Question: For some reason, it is much easier for me if it is possible to select all the divs that match a particular set of similar style attributes.
'''
<div style="background-image: url(http://localhost/website/images/template/markers/cluster.png); height: 34px; line-height: 34px; width: 34px; text-align: center; cursor: pointer; color: rgb(255, 255, 255); position: absolute; font-size: 12px; font-family: Arial, sans-serif; font-weight: bold; top: 78.15521871251985px; left: 725.3256078213453px; background-position: 0px 0px; ">15</div>
'''
Other than this div, other divs that needs to be selected can be similar to this one, but with say different 'height' and 'top' 'left' positions. However, the good thing is that the 'background-image url()' remains the same.
How can this selection be made with jQuery? Thank you !!
## EDIT

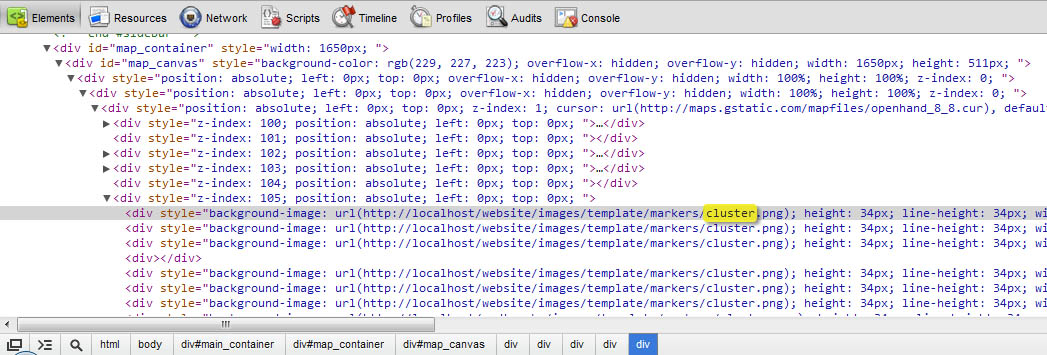
Answer: , but you can select elements by specific style with this:
'''
$('div[style*="height: 34px"]')
'''
<URL>